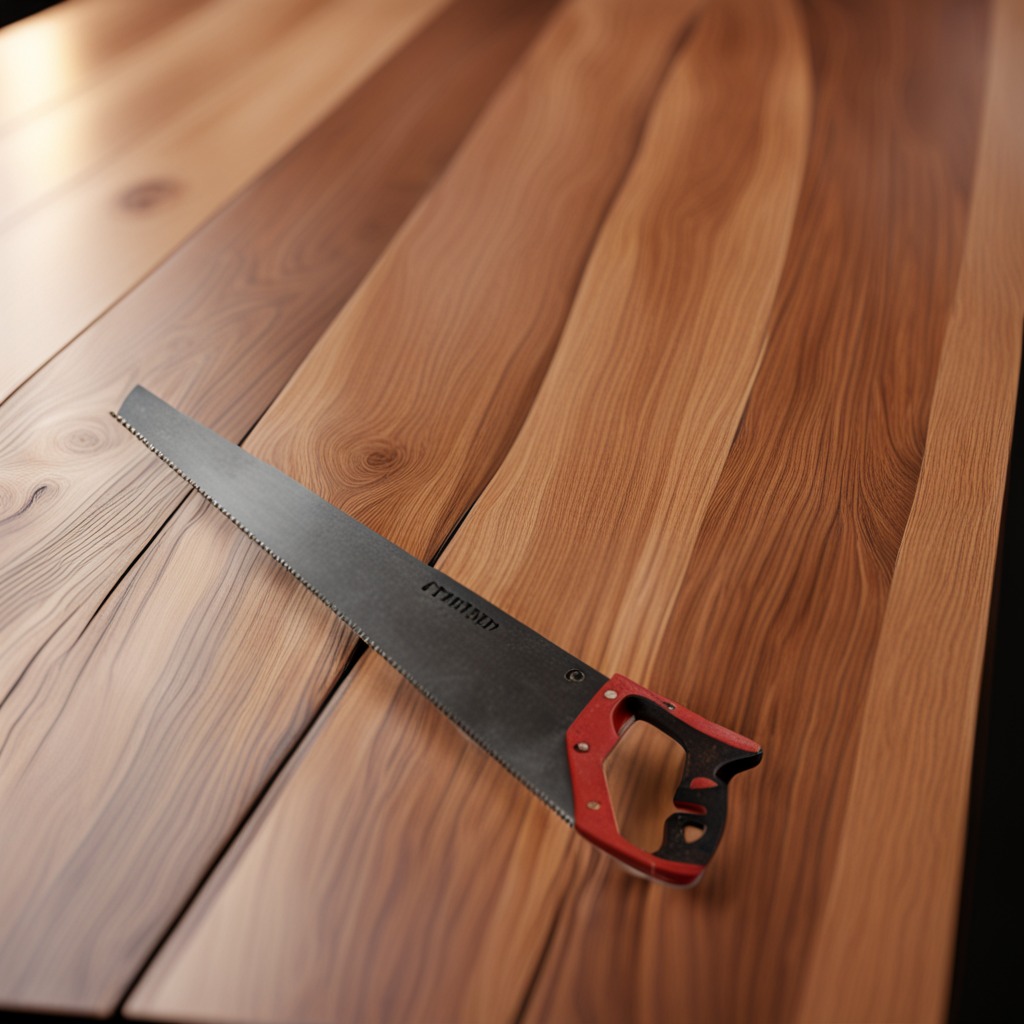
A handheld metal saw is lying on a wooden table in a carpentry studio.